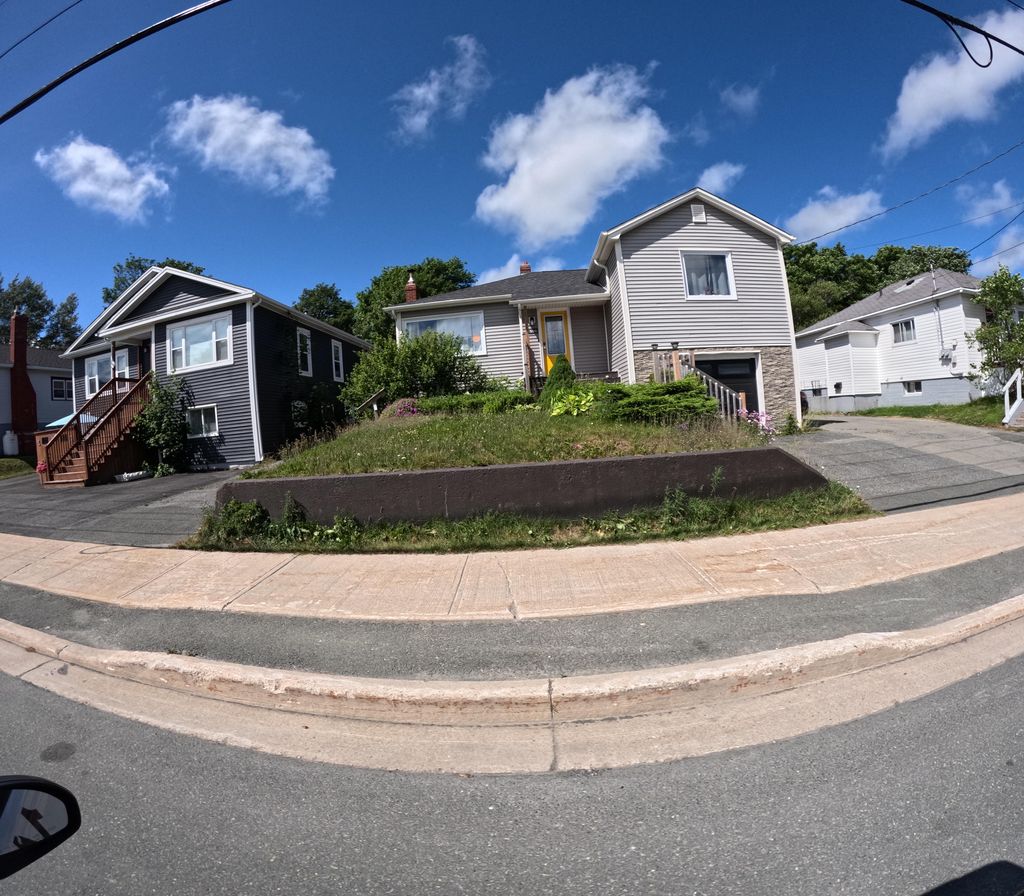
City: st_johns